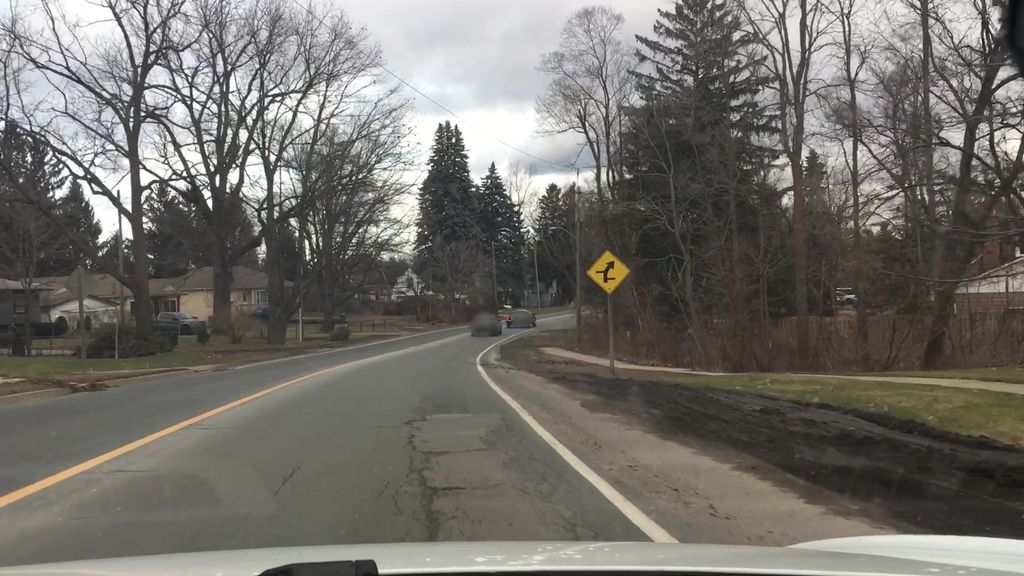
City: hamilton